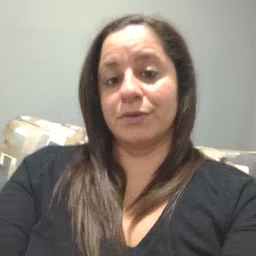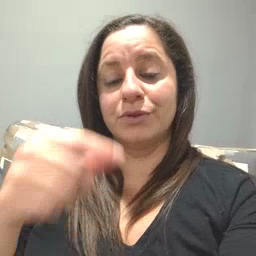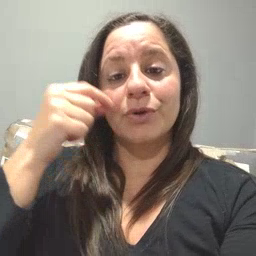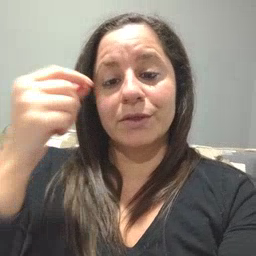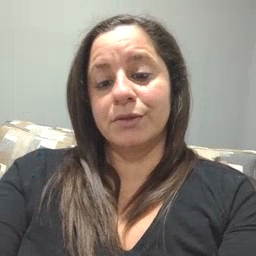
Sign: store